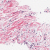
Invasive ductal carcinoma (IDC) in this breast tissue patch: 0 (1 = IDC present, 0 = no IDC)